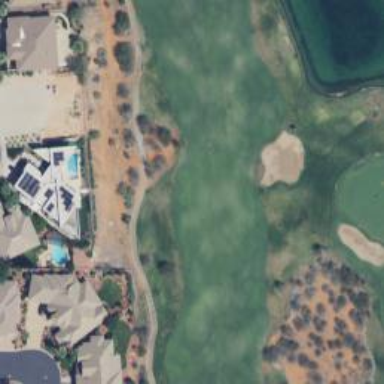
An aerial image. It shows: Golf hole.